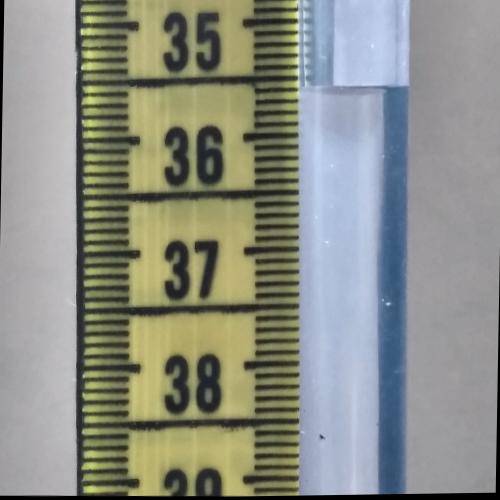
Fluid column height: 35.6 cm